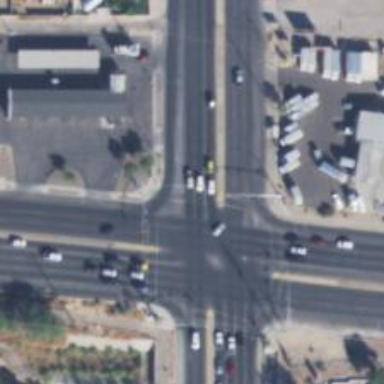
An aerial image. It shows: Marked road crossing.